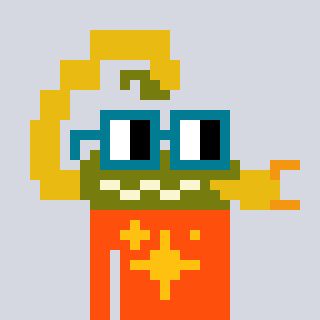
a pixel art character with square dark green glasses, a scorpion-shaped head and a orange-colored body on a cool background